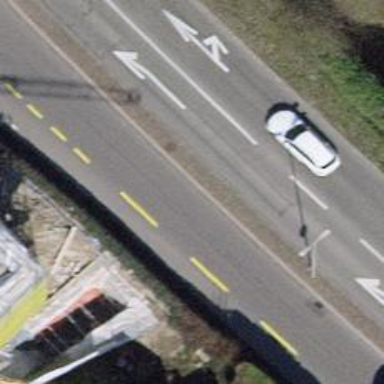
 equipped with cycle lane on both sides."